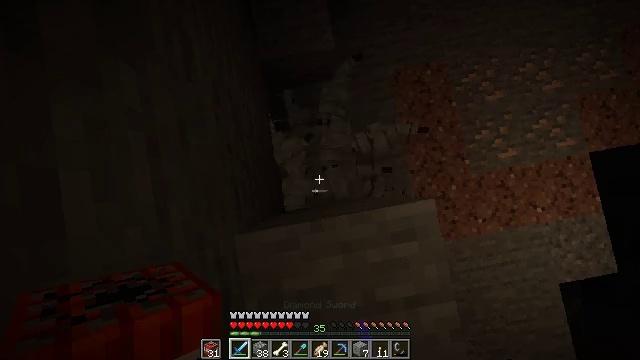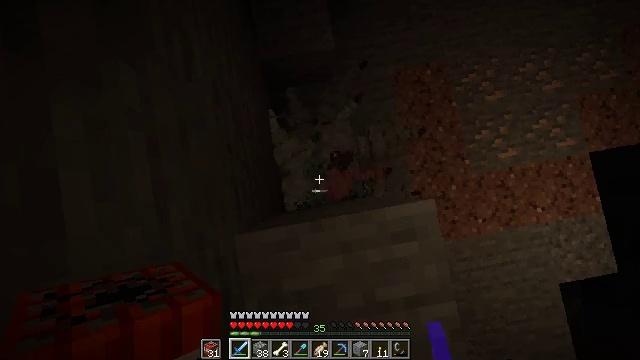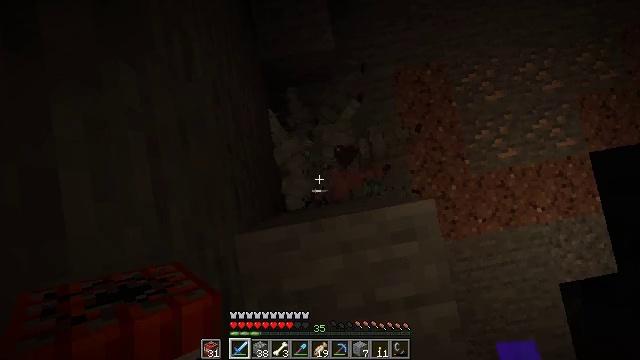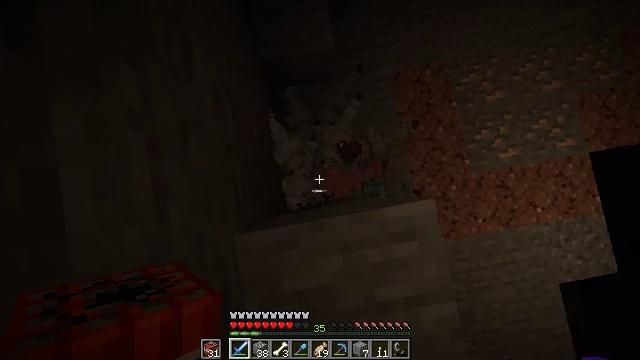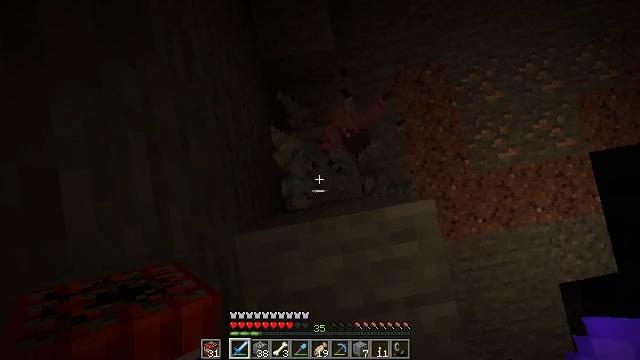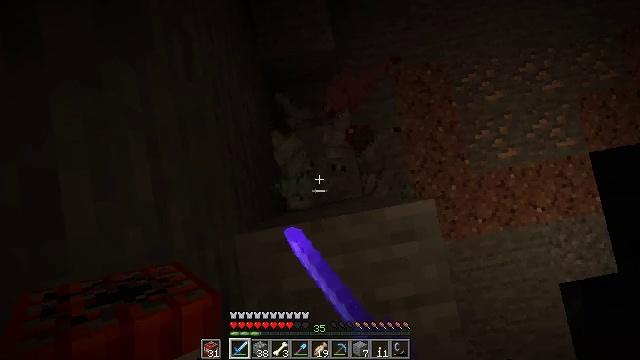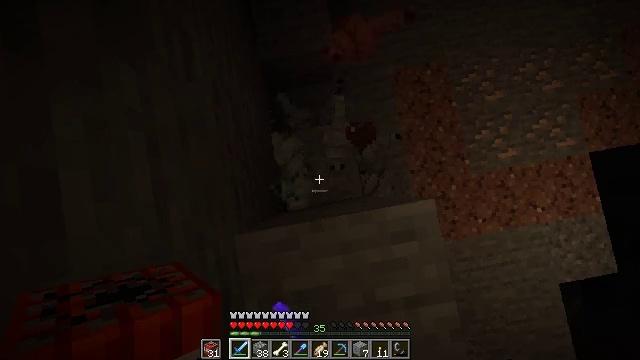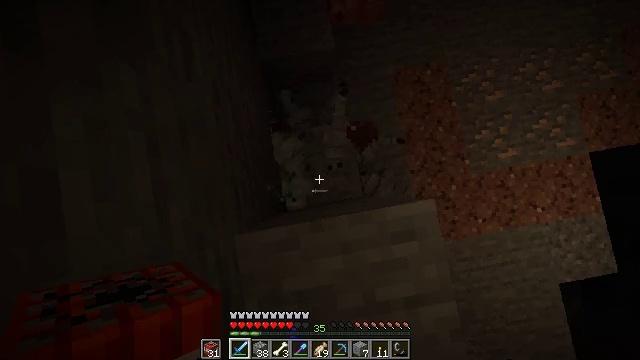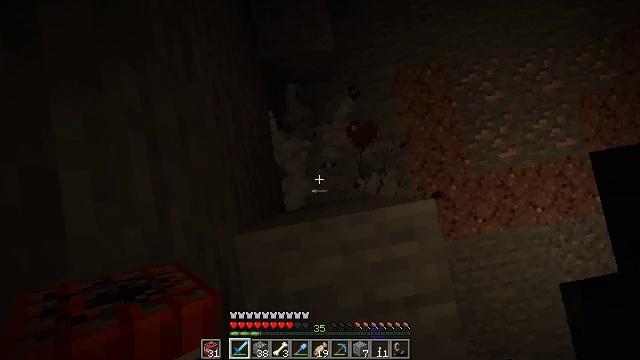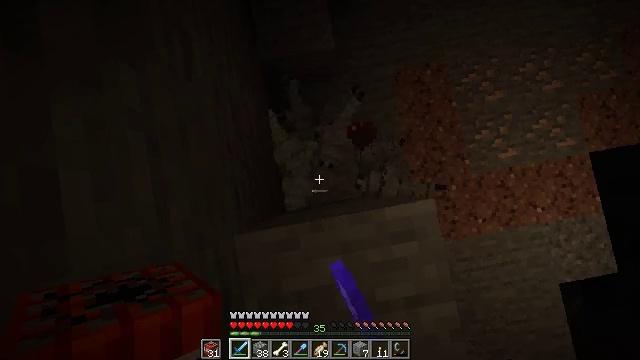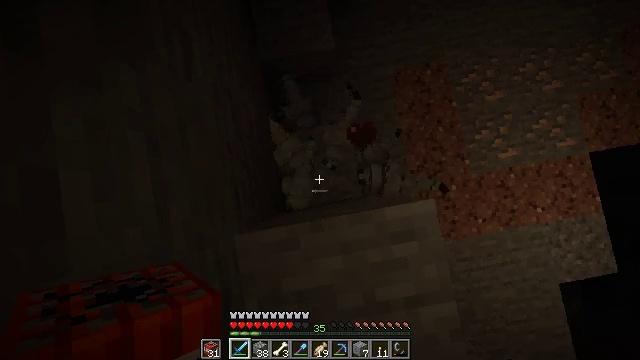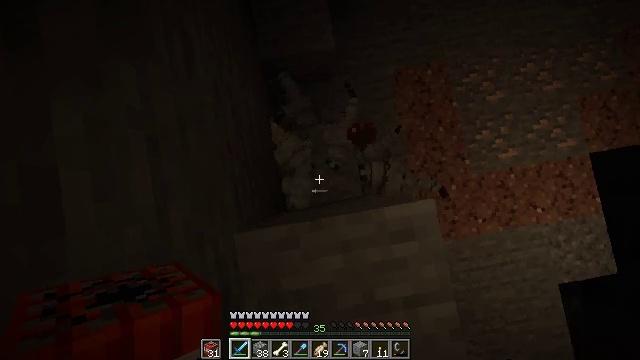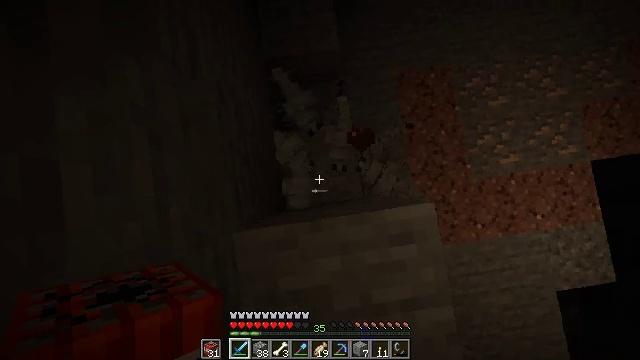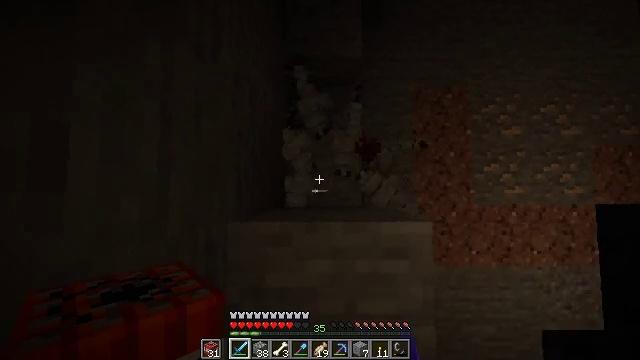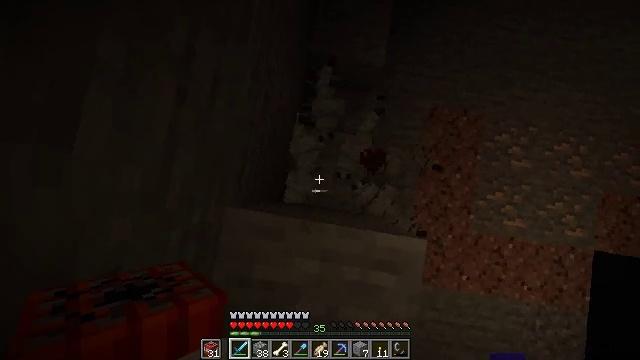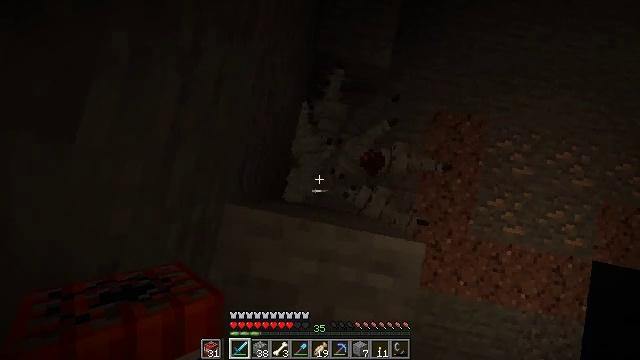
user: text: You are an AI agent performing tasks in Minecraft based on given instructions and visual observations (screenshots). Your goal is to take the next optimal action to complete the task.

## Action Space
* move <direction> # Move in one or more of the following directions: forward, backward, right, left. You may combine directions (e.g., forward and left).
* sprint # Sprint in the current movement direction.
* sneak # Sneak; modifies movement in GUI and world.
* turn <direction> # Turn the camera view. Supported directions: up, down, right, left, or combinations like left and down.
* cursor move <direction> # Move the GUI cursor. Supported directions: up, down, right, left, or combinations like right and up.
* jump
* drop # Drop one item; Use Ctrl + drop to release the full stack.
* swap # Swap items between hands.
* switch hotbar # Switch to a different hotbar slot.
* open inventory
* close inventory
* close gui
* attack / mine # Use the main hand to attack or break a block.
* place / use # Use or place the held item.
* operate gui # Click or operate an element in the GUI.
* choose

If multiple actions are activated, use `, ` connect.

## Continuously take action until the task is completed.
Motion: motion action
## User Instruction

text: Fight against silverfish.
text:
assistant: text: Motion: sneak, attack / mine
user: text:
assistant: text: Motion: sneak, attack / mine
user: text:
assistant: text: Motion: sneak
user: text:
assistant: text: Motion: sneak, attack / mine
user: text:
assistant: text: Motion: sneak, attack / mine
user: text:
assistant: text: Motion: sneak
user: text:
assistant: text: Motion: sneak, attack / mine
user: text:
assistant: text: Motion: sneak, attack / mine
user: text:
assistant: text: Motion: sneak
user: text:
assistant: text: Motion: sneak
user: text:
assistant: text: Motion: sneak
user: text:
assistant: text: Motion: sneak, turn left
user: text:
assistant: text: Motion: sneak, turn left
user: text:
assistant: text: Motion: sneak, turn left
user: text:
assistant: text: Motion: sneak, turn left, attack / mine
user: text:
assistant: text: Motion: sneak, attack / mine
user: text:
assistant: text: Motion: sneak, attack / mine
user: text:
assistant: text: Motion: move forward and move left, sneak
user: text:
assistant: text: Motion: move forward and move left, sneak
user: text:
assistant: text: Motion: move forward and move left, sneak
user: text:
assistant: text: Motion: move forward and move left, sneak
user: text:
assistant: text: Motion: move forward and move left, sneak
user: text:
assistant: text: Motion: sneak, attack / mine
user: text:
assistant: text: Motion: sneak, attack / mine
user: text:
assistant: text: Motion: sneak
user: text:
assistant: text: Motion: sneak, attack / mine
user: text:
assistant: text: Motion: sneak, attack / mine
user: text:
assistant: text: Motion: sneak
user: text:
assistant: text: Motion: sneak, attack / mine
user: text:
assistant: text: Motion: sneak, attack / mine